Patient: sex M, age 45
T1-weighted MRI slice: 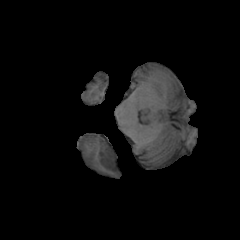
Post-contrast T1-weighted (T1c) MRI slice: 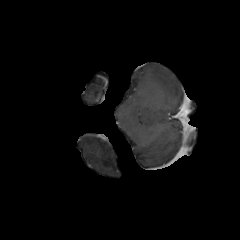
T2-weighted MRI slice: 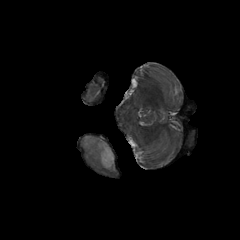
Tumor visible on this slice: yes
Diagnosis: Astrocytoma, IDH-mutant
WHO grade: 2